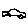
Label: car